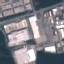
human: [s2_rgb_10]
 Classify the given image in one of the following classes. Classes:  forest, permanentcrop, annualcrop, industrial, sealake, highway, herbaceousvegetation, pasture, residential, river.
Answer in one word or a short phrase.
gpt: Industrial